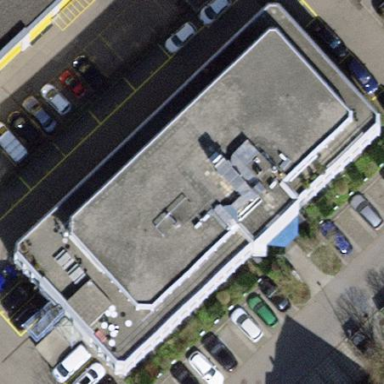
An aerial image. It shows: Commercial building.